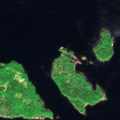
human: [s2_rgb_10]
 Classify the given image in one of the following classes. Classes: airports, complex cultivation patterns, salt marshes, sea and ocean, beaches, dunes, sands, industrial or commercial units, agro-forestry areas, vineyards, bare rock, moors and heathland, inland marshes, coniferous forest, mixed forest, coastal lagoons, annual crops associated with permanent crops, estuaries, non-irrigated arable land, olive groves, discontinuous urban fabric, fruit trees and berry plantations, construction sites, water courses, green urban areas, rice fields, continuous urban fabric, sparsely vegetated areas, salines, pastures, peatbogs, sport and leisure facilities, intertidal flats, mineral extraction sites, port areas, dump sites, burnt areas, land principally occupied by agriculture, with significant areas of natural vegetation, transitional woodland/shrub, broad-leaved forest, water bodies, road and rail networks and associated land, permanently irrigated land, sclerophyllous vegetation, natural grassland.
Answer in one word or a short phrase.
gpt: broad-leaved forest, water bodies